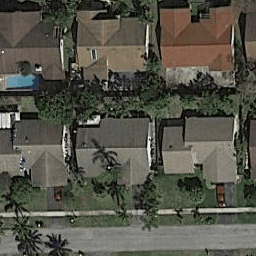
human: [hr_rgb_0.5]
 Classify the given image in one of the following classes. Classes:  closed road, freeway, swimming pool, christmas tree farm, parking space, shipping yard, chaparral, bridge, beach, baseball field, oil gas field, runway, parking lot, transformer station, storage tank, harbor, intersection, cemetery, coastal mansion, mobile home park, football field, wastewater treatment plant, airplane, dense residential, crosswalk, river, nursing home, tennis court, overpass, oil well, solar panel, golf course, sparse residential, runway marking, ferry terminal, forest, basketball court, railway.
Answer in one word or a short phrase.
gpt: dense residential